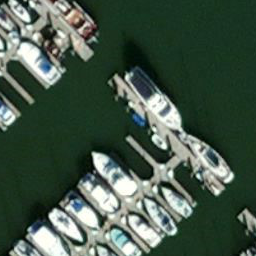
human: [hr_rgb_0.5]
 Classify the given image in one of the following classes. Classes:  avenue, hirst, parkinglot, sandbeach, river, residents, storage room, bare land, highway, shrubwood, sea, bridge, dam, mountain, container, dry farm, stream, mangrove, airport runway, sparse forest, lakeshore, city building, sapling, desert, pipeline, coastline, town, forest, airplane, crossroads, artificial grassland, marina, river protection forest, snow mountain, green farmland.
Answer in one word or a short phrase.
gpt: marina